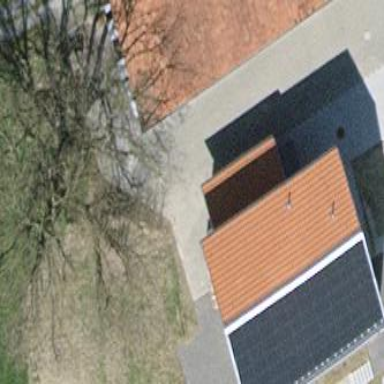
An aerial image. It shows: Solar photovoltaic panel generator producing electricity in small installation.